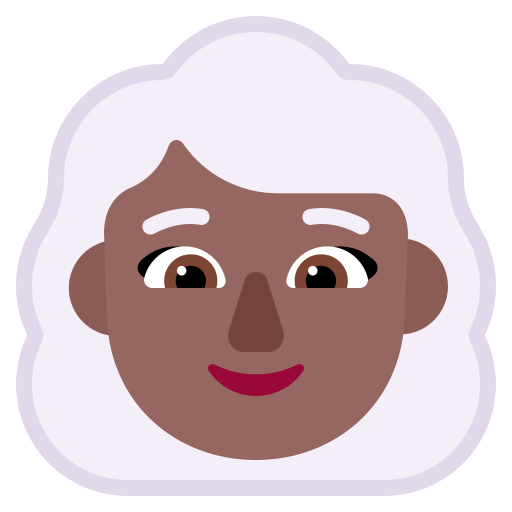
woman white hair flat  dark